Question: Following <URL>. Further experimentation revealed that it works if the content of the custom controller is a 'UILabelView' instead.

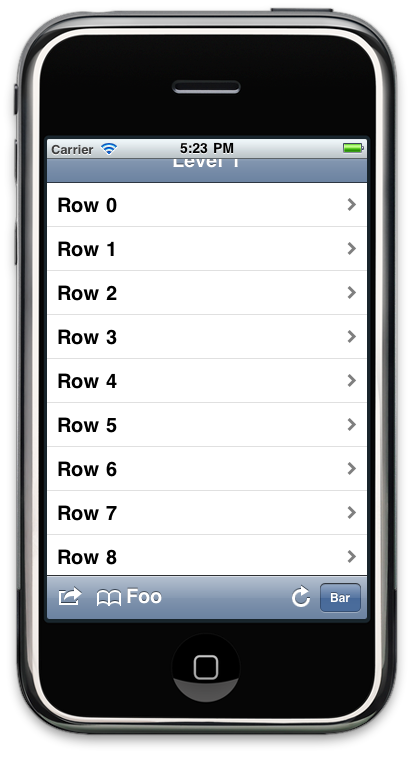
Answer: One possible solution is to change the 'loadView' function of the 'UIViewController' to set the frame of the view using: '[[UIScreen mainScreen] applicationFrame]' instead of 'contentView.frame'. I'm not sure whether this is the best solution and how this will interact if you attempt to put the custom view controller underneath another view controller.
Ideally, I would be be given the size I have to draw into inside the 'loadView' method. Unfortunately, we aren't given this. See <URL> for more info.